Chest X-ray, PA view. Patient: 43 years old, sex M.
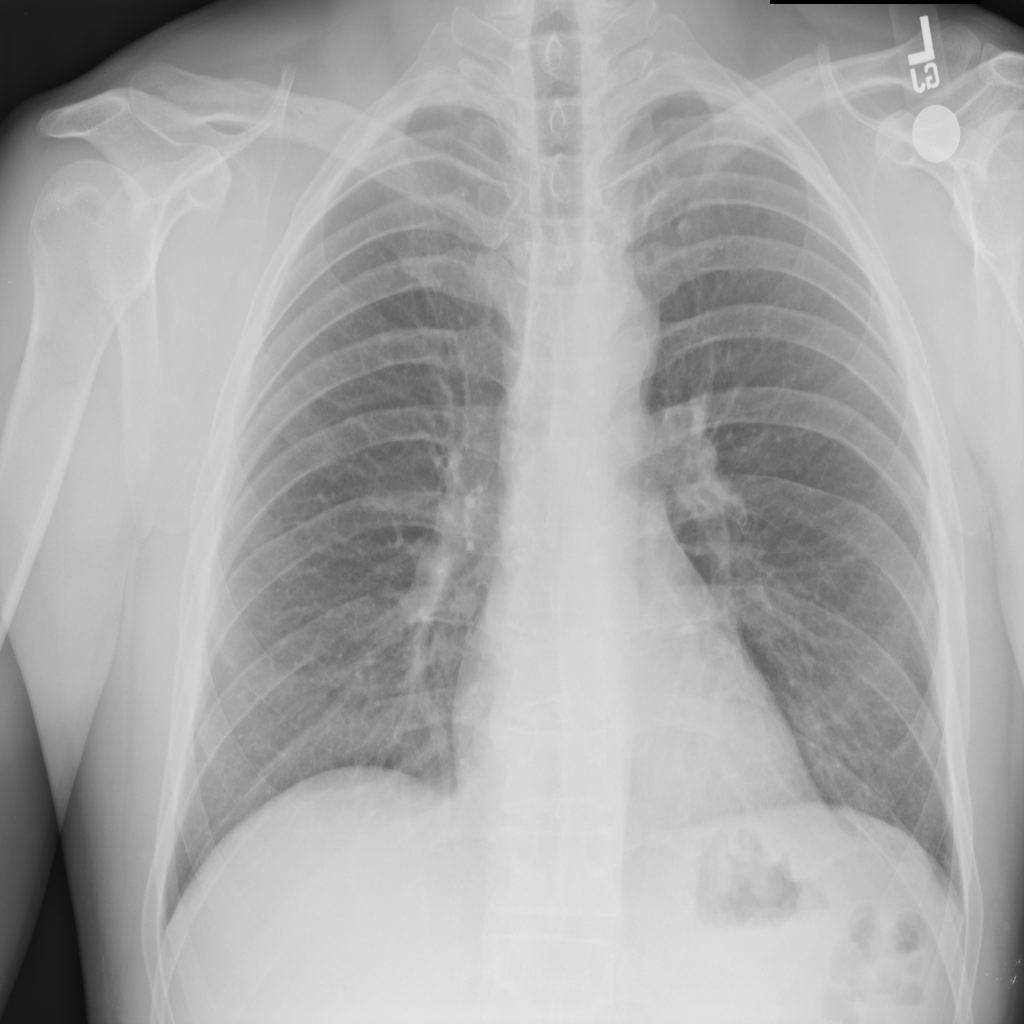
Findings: No Finding